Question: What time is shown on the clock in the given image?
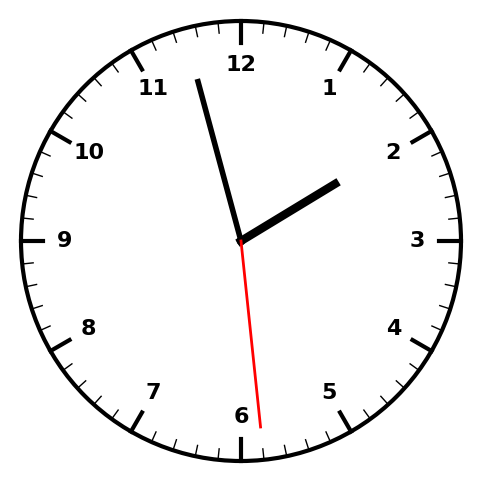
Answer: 01:57:29